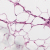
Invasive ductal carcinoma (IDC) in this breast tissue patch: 0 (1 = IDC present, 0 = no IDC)